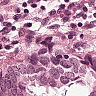
Metastatic tissue present: yes